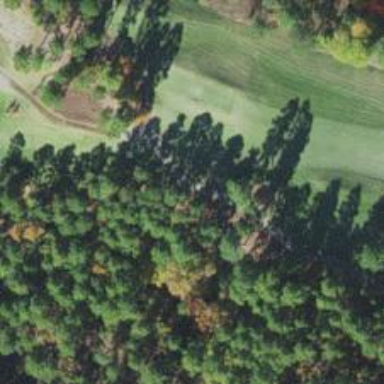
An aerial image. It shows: Path for both roads and golfers.